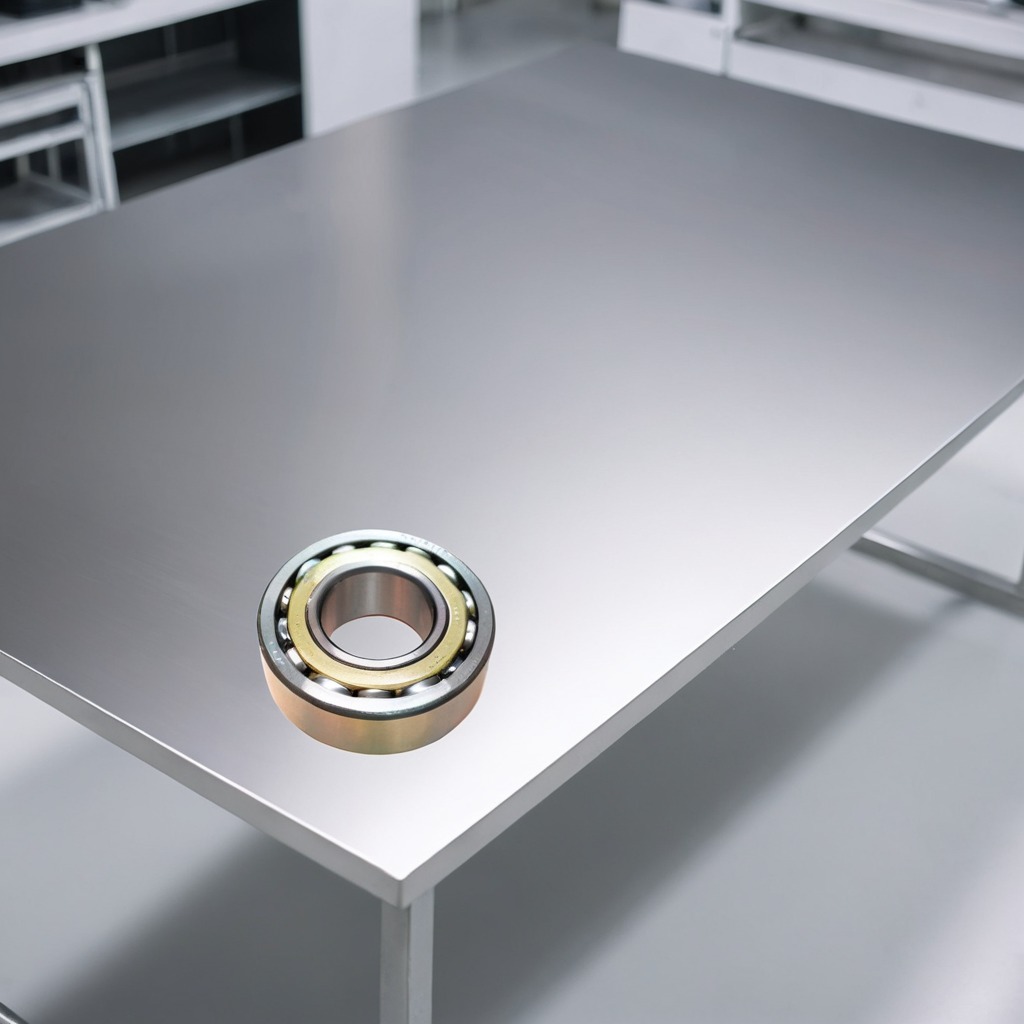
A metal ball bearing is lying on a stainless steel table in a high-end prototyping lab.